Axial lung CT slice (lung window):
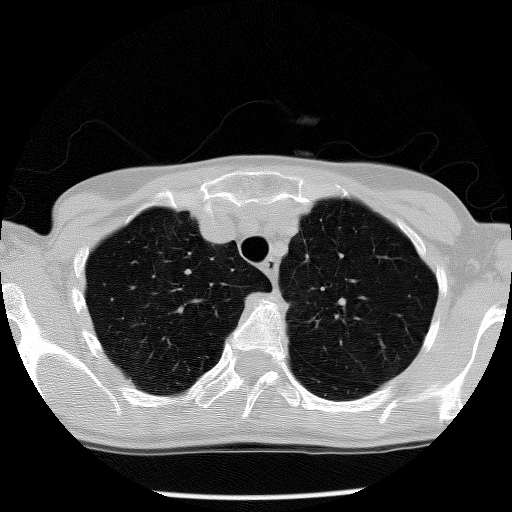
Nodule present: no